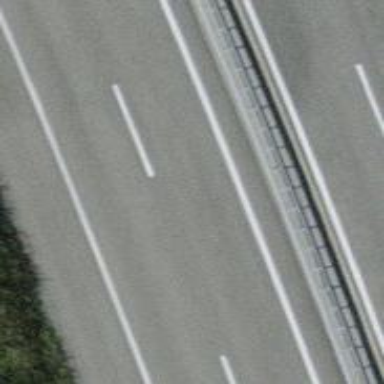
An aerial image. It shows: Motorway.